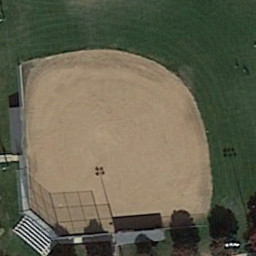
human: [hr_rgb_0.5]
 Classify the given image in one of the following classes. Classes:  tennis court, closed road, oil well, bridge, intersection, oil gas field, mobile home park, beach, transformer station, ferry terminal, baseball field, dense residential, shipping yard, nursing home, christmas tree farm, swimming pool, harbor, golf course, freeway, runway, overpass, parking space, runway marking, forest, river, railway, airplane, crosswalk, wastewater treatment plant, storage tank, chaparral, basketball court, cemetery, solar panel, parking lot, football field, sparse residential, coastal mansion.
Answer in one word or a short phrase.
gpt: baseball field